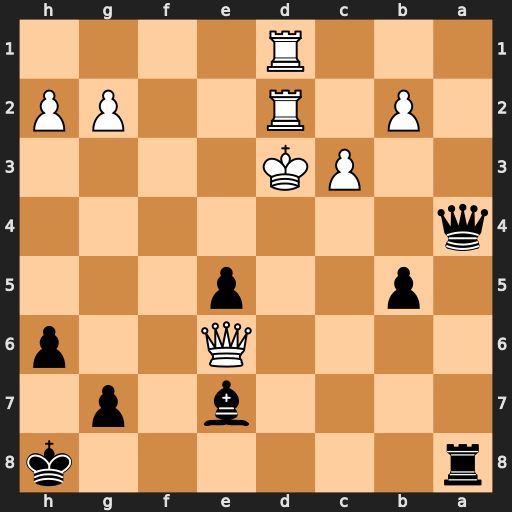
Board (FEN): r6k/4b1p1/4Q2p/1p2p3/q7/2PK4/1P1R2PP/3R4
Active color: b
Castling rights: -
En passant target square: -
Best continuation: Rd8+ Ke2 Qe4+ Kf1 Qf4+